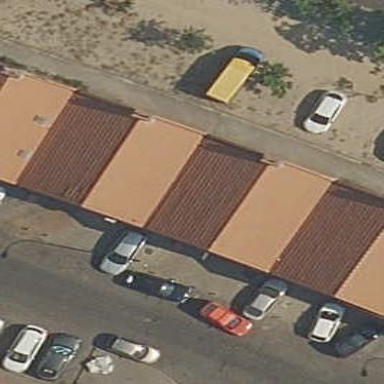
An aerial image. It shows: Industrial building with gabled roof.